Field crop: maize
Growth stage: 2
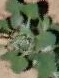
Species: chenopodium